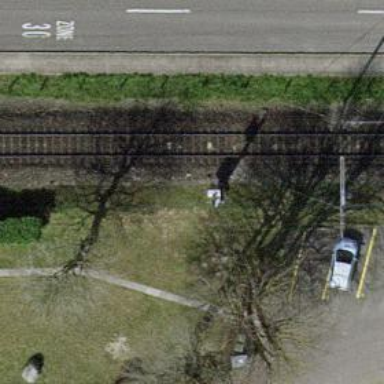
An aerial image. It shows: Railway signal.